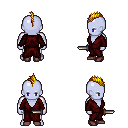
a pixel art fantasy rpg character, male body template, dark elf, purple skin, red robe, white pants, blonde mohawk hairstyle, maroon shoes, dagger, four views (front, back, left, right), 2x2 character sprite sheet, small pixel art, hard edges, no anti-aliasing